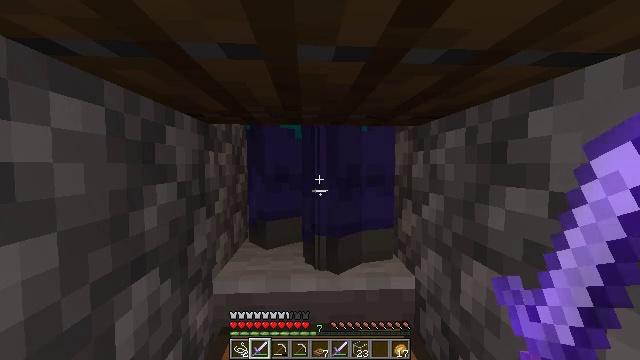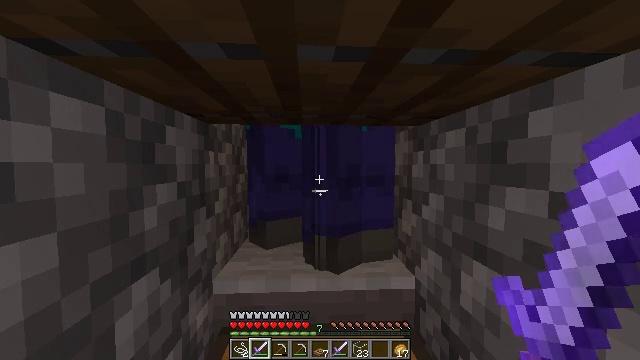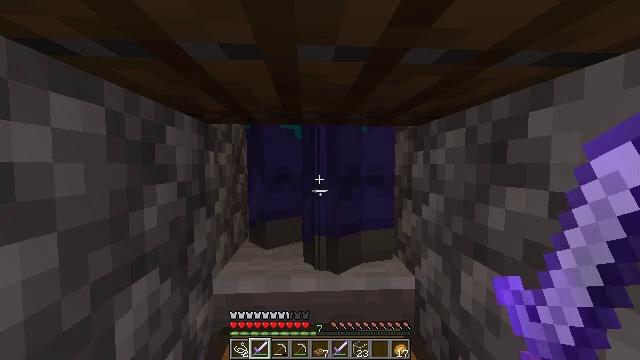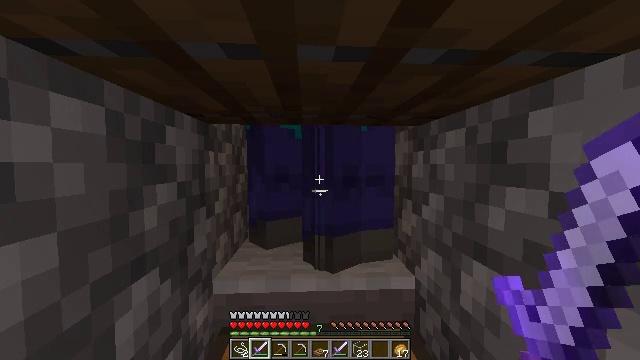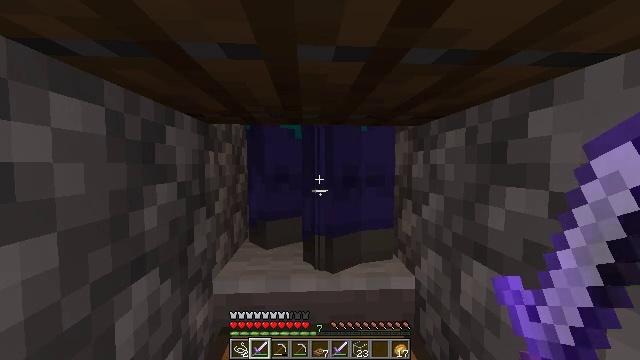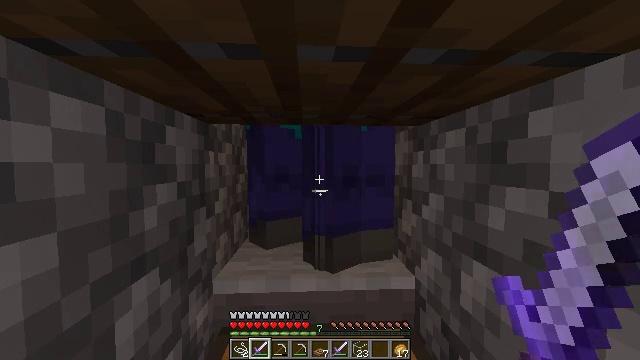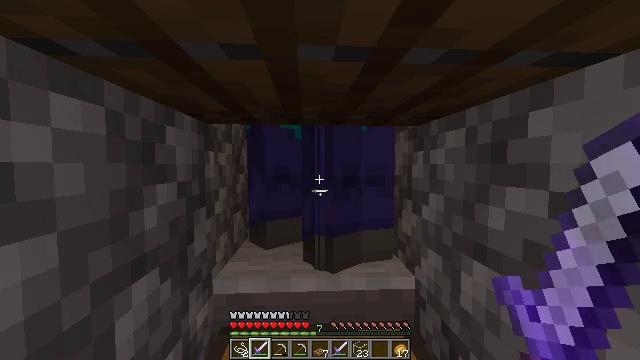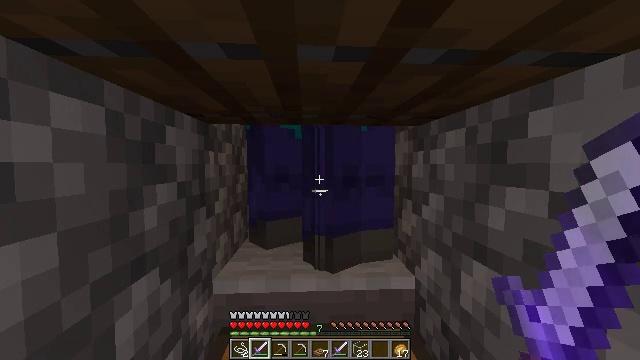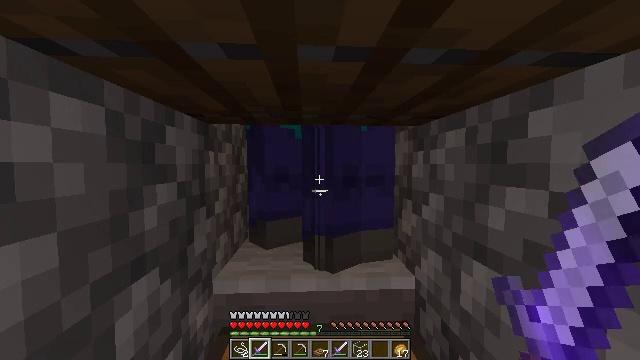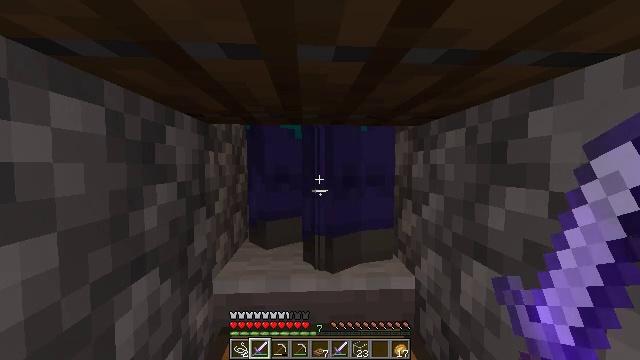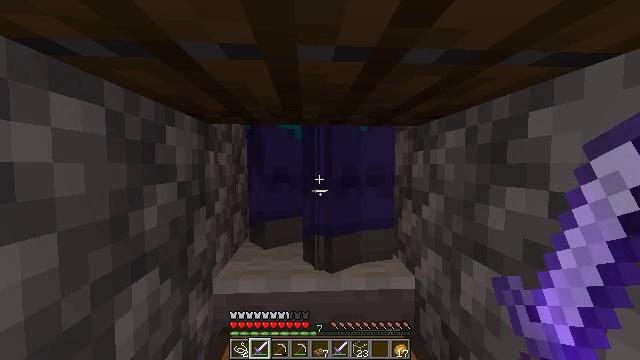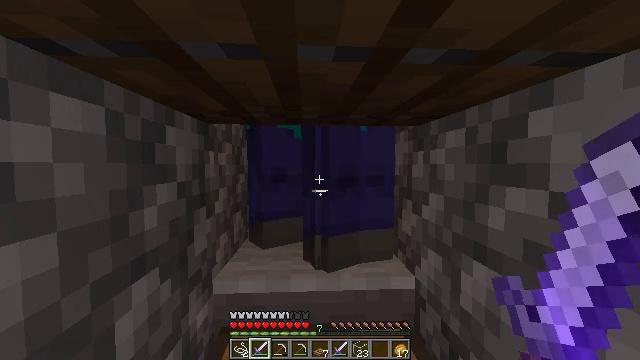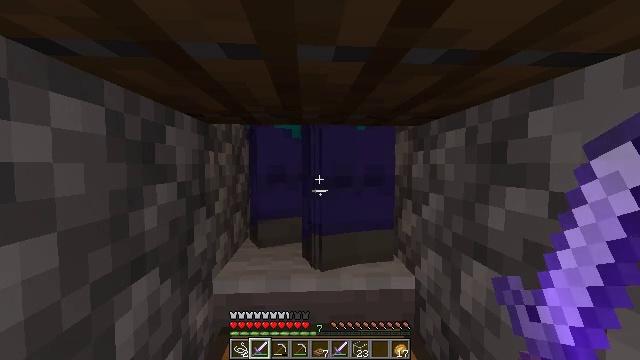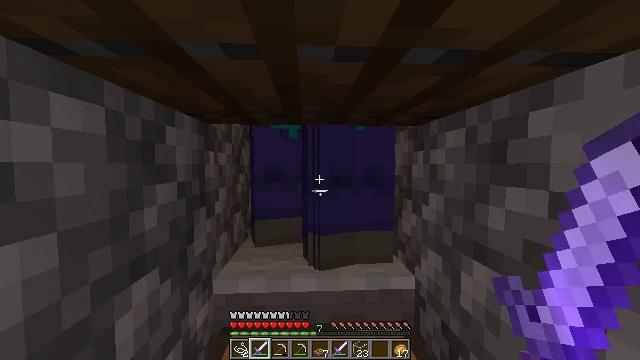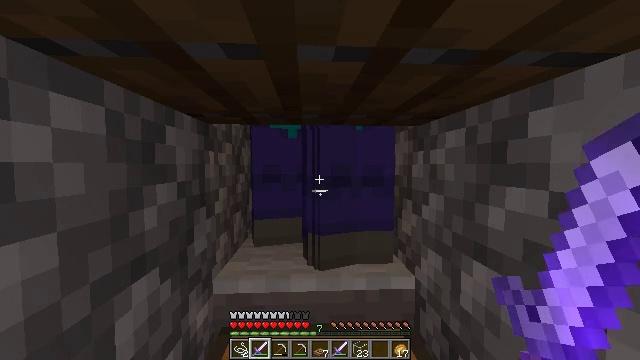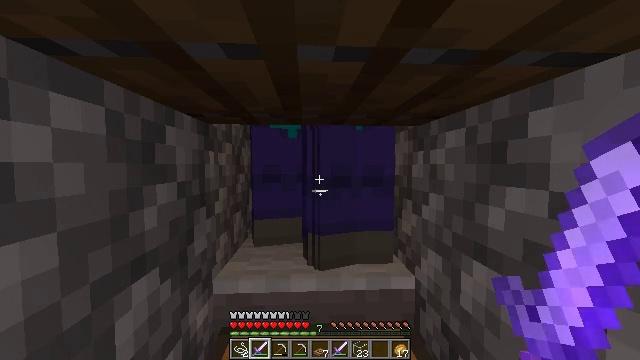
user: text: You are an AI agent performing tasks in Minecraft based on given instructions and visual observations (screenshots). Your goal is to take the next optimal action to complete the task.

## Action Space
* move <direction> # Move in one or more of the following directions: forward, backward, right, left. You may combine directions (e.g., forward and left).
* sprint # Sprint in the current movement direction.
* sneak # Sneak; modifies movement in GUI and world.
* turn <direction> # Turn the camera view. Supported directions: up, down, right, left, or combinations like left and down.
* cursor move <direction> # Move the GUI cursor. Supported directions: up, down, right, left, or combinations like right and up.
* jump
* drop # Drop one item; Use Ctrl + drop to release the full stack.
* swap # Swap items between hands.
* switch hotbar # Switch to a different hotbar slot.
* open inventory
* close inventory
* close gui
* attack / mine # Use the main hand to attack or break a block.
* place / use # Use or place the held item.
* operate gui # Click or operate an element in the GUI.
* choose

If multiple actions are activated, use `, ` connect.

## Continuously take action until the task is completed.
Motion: motion action
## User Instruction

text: Combat enemy.
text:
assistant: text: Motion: no_op
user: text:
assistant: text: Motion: no_op
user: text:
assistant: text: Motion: no_op
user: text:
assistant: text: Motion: no_op
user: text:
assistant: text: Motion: no_op
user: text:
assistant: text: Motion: no_op
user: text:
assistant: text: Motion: no_op
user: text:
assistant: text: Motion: no_op
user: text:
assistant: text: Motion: no_op
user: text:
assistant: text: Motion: no_op
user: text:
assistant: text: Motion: no_op
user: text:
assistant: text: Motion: no_op
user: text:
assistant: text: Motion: no_op
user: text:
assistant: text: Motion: no_op
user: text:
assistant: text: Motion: no_op
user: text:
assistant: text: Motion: no_op
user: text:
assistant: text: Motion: no_op
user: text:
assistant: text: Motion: no_op
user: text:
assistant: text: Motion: no_op
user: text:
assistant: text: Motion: no_op
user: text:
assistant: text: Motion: no_op
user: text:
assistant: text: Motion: no_op
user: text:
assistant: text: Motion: no_op
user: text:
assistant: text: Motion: no_op
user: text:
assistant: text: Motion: no_op
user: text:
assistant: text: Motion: no_op
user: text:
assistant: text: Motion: no_op
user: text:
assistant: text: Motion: no_op
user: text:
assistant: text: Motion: no_op
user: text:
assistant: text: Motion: no_op